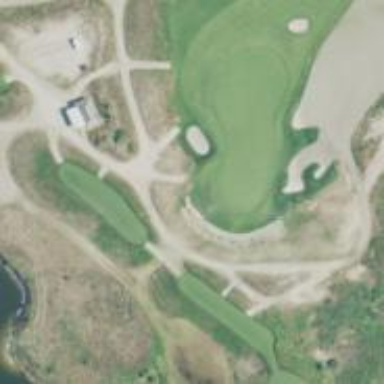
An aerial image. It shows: Pathway for golfing.